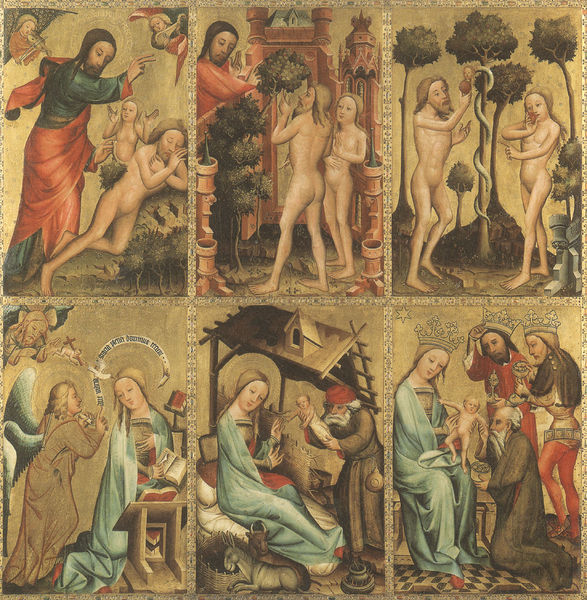
Titel: Hochaltar von St. Petri (früher “Grabower Altar” genannt)
Künstler: Meister Bertram von Minden
Institution: Hamburg, Kunsthalle
Schlagwörter: baum, blau, flügel, gemälde, gott, mann, nackt, schlaf, grün, braun, frau, rot, bibel, bild, gewand, gold, drei, krone, esel, engel, frucht, apfel, schrift, figuren, könig, adam, eva, paradies, kreuz, erkenntnis, schlange, christus, jesus, sündenfall, stall, könige, heilige, maria, vertreibung, ochse, erzengel, szenen, adam und eva, altdeutsch, tafelbild, christi, josef, verkündigung, geburt, krippe, jesuskind, spruchband, schalnge, heilige 3 könige, vertribung